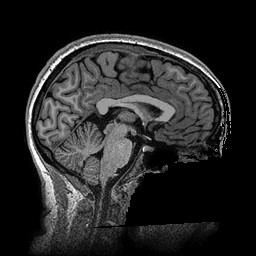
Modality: T1w
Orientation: sagittal
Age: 32
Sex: female